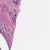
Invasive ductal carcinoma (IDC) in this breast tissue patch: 0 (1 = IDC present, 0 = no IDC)